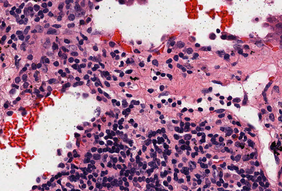
Tumor epithelial tissue: no
Tumor-associated stroma tissue: yes
Normal tissue: no